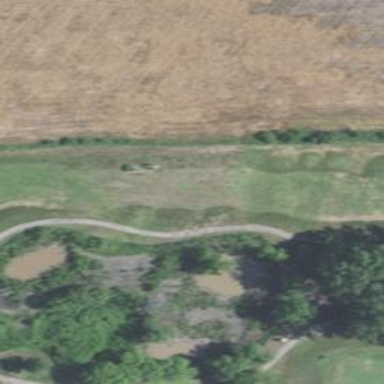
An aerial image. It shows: Service road designated as golf cart path.